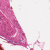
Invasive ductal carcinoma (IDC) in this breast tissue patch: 0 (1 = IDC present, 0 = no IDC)